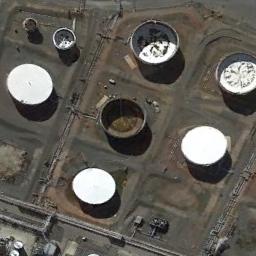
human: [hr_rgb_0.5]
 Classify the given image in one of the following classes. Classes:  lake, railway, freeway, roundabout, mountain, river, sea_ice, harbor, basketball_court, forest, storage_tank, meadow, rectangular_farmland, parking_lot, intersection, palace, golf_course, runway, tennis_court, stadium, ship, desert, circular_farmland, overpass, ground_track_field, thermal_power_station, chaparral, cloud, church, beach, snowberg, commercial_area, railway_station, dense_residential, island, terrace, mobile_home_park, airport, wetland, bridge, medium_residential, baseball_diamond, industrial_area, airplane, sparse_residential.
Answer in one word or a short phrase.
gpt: storage_tank